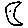
Label: moon